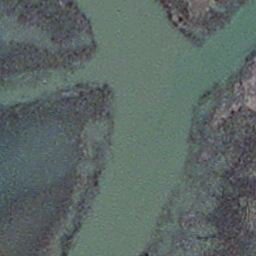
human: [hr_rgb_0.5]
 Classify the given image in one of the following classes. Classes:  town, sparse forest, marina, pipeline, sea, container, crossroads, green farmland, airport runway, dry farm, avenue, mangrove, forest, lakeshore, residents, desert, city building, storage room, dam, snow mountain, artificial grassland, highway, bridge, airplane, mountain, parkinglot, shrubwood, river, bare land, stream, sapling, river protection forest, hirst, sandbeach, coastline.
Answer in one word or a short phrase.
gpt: stream